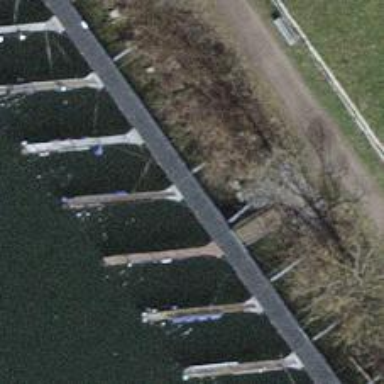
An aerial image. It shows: Pier made of metal with mooring facilities.